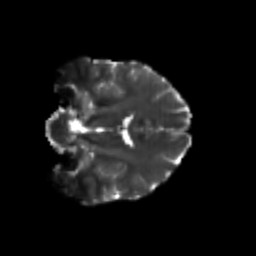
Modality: T2w
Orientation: coronal
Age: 26
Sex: male
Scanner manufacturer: siemens
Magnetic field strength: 3 T
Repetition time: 3.5 s
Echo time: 0.113 s